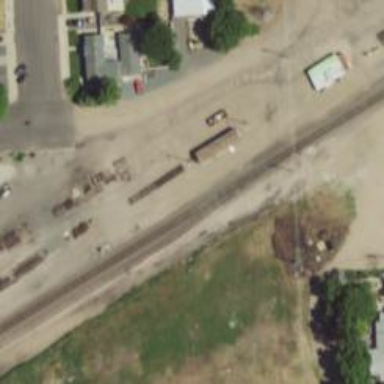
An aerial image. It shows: Railway siding for service.